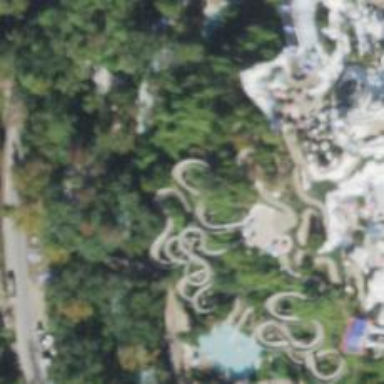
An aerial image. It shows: Water slide attraction.